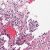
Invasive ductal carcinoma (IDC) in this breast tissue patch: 0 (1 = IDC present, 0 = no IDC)